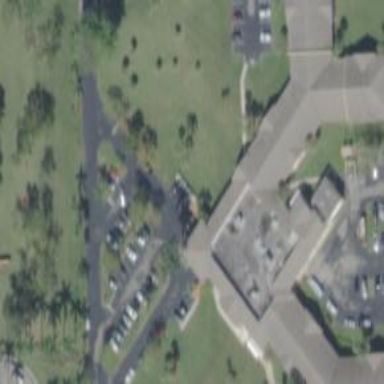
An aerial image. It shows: Nursing home.